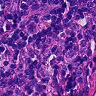
Metastatic tissue present: no